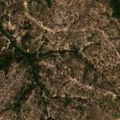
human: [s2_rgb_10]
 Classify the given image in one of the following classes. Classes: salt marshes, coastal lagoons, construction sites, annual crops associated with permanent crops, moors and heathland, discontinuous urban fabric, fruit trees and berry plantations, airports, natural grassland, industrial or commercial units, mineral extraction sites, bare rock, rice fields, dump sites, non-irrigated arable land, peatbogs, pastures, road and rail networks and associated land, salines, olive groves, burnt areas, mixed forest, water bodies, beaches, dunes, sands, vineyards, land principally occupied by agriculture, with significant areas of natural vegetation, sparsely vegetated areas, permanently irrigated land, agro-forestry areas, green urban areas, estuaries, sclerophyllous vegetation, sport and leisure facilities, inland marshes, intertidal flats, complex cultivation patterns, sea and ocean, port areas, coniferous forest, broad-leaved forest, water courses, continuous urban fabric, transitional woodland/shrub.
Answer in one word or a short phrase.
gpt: broad-leaved forest, mixed forest, transitional woodland/shrub